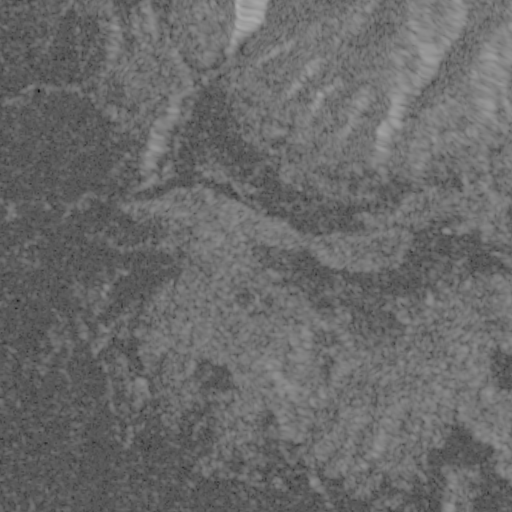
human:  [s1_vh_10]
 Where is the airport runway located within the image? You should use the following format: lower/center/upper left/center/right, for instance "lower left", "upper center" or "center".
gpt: The airport runway is located in the center left of the image.
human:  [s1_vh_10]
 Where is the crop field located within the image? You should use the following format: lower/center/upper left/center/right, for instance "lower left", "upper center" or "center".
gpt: The crop field is located in the upper left of the image.
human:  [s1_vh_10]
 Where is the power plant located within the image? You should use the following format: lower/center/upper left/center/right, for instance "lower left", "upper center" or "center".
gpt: There is no power plant in the image.

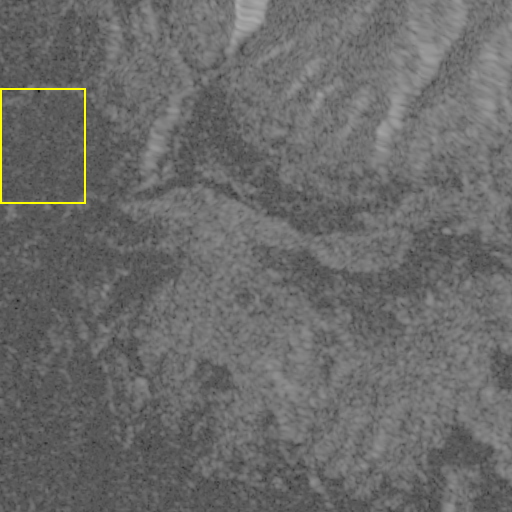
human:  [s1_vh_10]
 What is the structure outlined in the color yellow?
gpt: The structure outlined in yellow is a crop field.
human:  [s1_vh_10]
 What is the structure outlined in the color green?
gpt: There is no green outline.